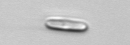
Label: pennate